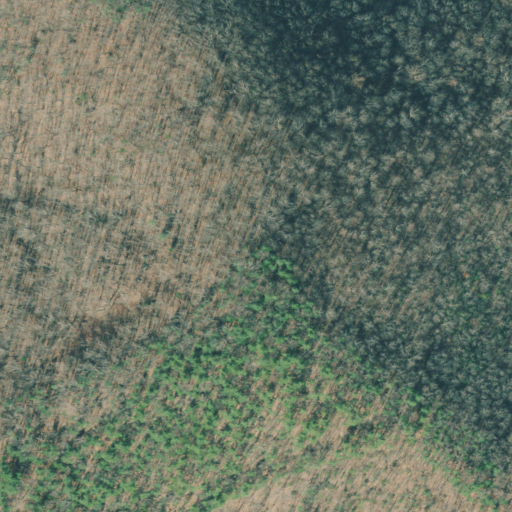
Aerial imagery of mountain in Georgia named Hunter Knob containing deciduous forest, mixed forest, and evergreen forest